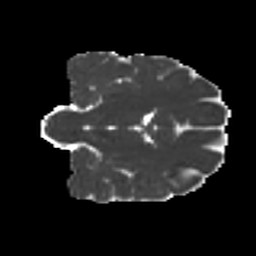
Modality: MD
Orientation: coronal
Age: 37
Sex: male
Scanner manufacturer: ge
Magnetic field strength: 3 T
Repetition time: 7.8 s
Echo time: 0.0609 s